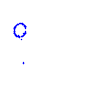
Particle: kaon